Interaction volume radius: 10 \u00c5
Interaction volume height: 15 \u00c5
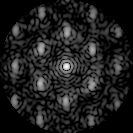
Disorder parameter: 0.5005